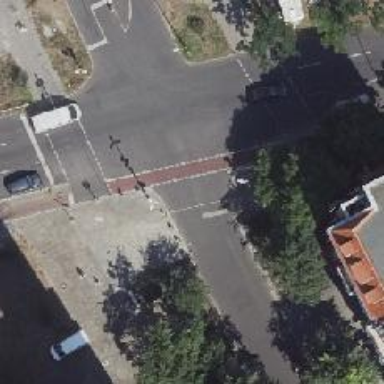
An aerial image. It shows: Road crossing with traffic signals.